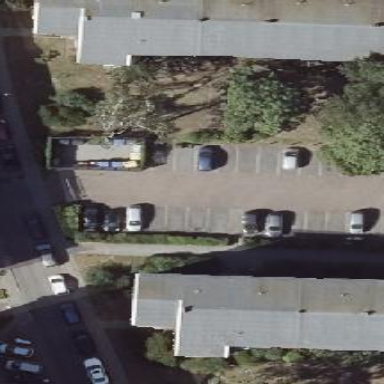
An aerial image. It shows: Parking area with surface.